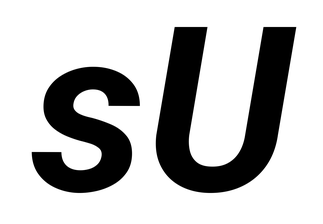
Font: Roboto-Italic_Bold_Italic